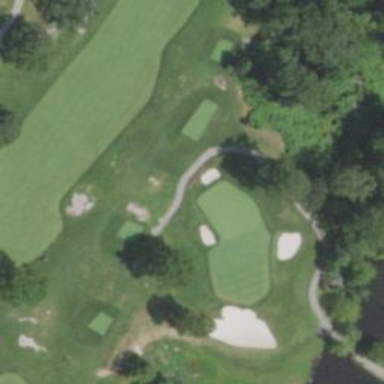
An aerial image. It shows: Golf hole.